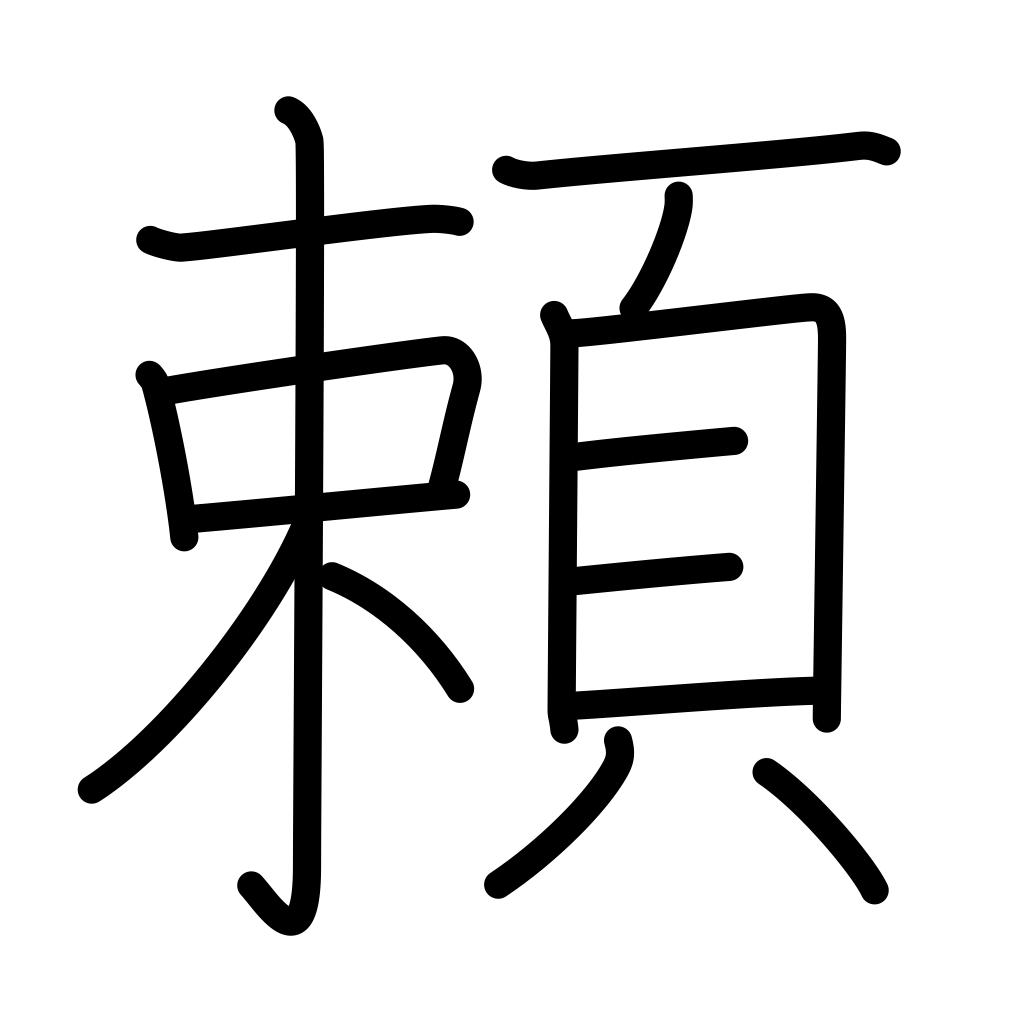
Meaning: trust, request